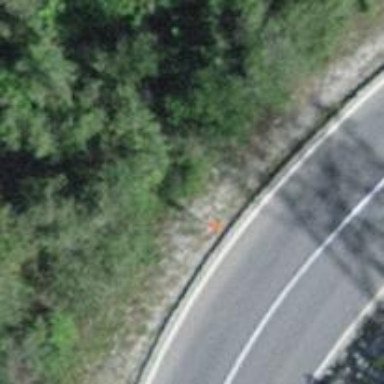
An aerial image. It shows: Pole with roof-covered pipeline marker.